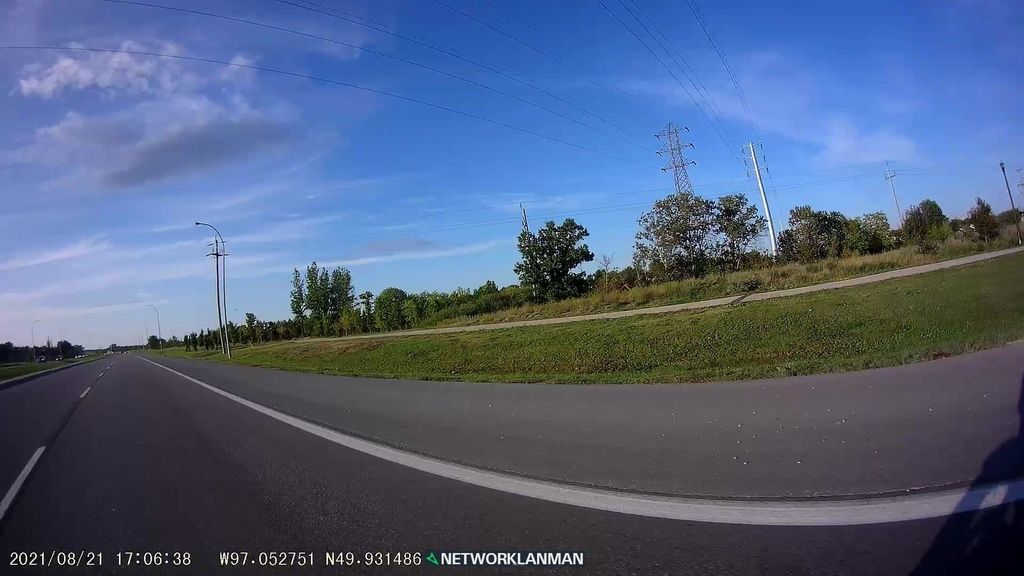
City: winnipeg